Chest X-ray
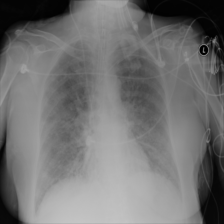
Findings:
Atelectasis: negative
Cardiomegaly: negative
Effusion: negative
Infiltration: positive
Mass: negative
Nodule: negative
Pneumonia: negative
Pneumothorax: negative
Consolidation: negative
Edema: negative
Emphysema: negative
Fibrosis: negative
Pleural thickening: negative
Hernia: negative